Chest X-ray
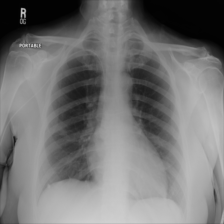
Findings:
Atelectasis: negative
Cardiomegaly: negative
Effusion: negative
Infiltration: negative
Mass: negative
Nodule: negative
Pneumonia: negative
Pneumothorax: negative
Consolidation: negative
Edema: negative
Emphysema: negative
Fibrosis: negative
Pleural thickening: negative
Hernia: negative